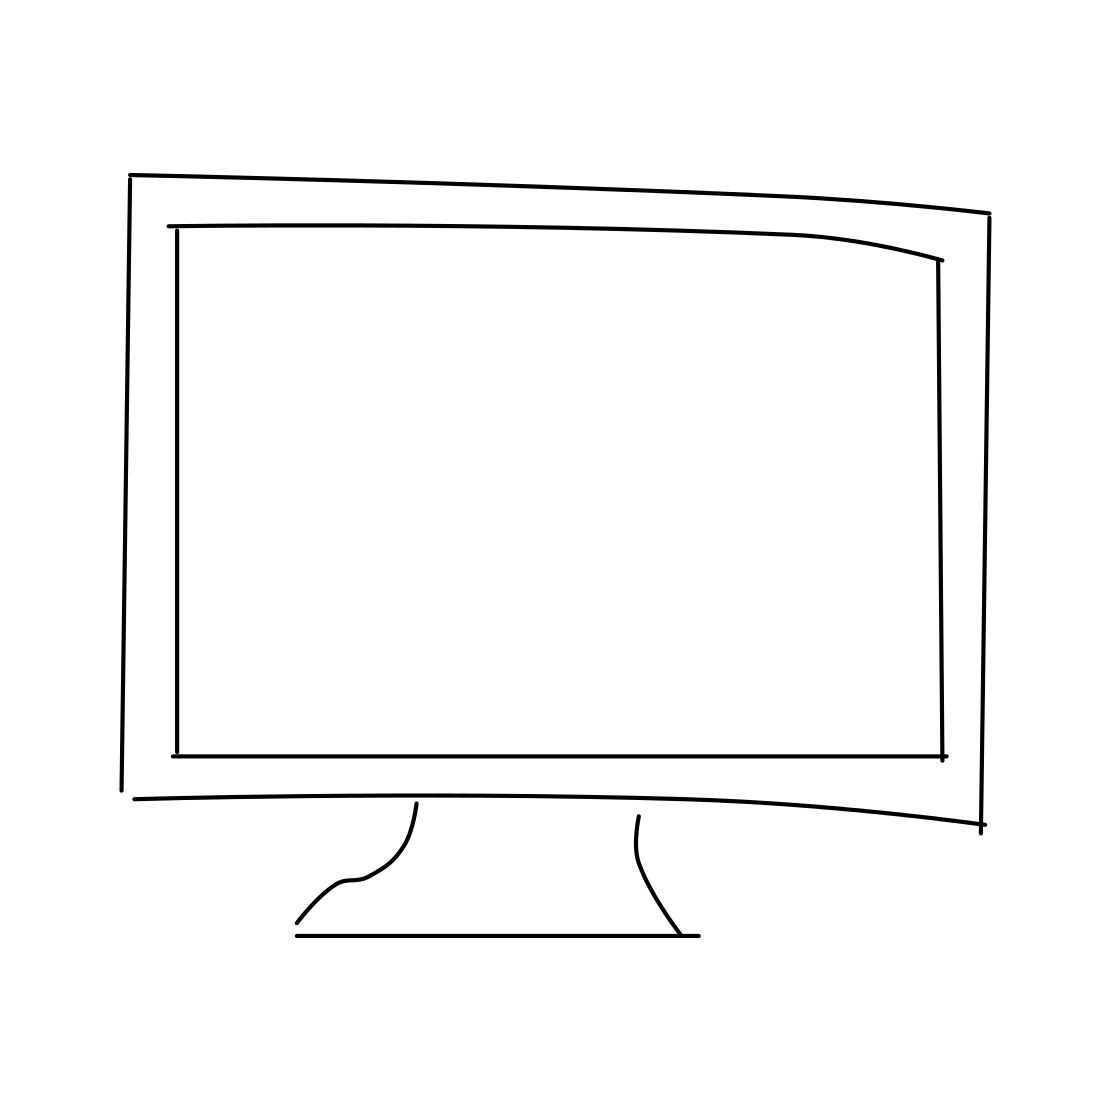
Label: computer monitor